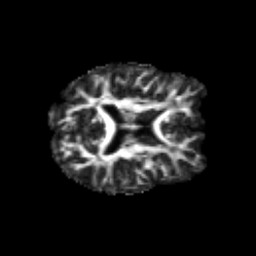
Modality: FA
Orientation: axial
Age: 23
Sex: female
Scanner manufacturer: siemens
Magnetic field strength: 3 T
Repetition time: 3.5 s
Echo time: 0.125 s